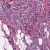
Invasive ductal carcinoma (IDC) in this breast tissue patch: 1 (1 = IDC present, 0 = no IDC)